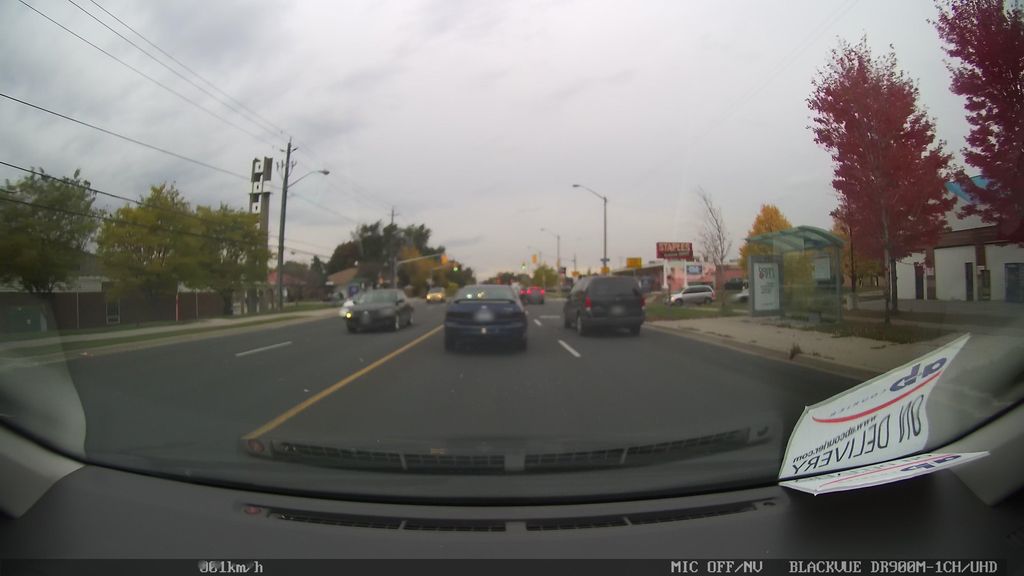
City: toronto